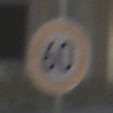
Verkehrszeichen: Geschwindigkeit60
Umgebung: Outdoor, Urban
Tageszeit: Night
Wetter: PartlyCloudy
Licht: Artificial
Jahreszeit: NotSpecified
Kontrast: HighContrast